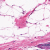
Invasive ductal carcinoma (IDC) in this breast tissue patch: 0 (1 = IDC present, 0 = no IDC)